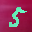
Label: 5